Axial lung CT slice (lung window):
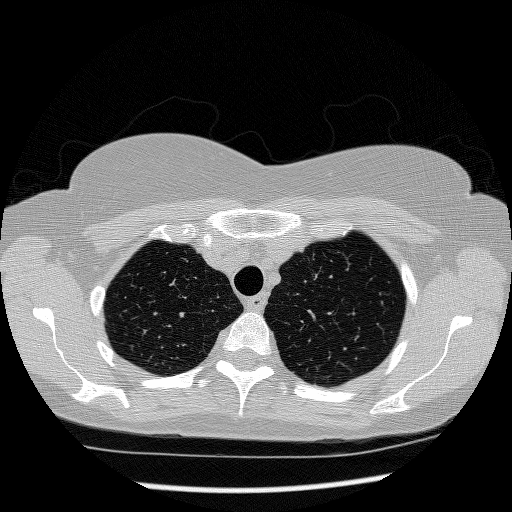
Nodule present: no